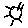
Label: sun